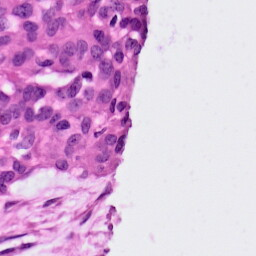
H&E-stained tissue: Ovarian